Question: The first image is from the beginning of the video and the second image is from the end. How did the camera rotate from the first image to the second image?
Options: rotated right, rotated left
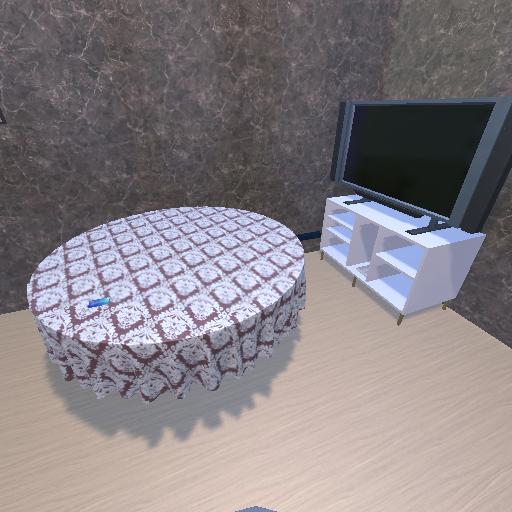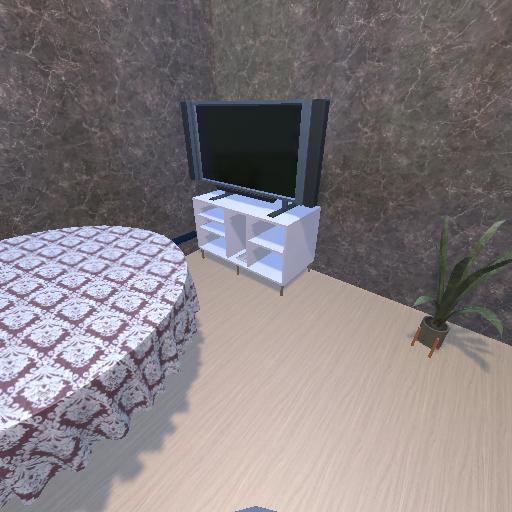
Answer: rotated right